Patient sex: M
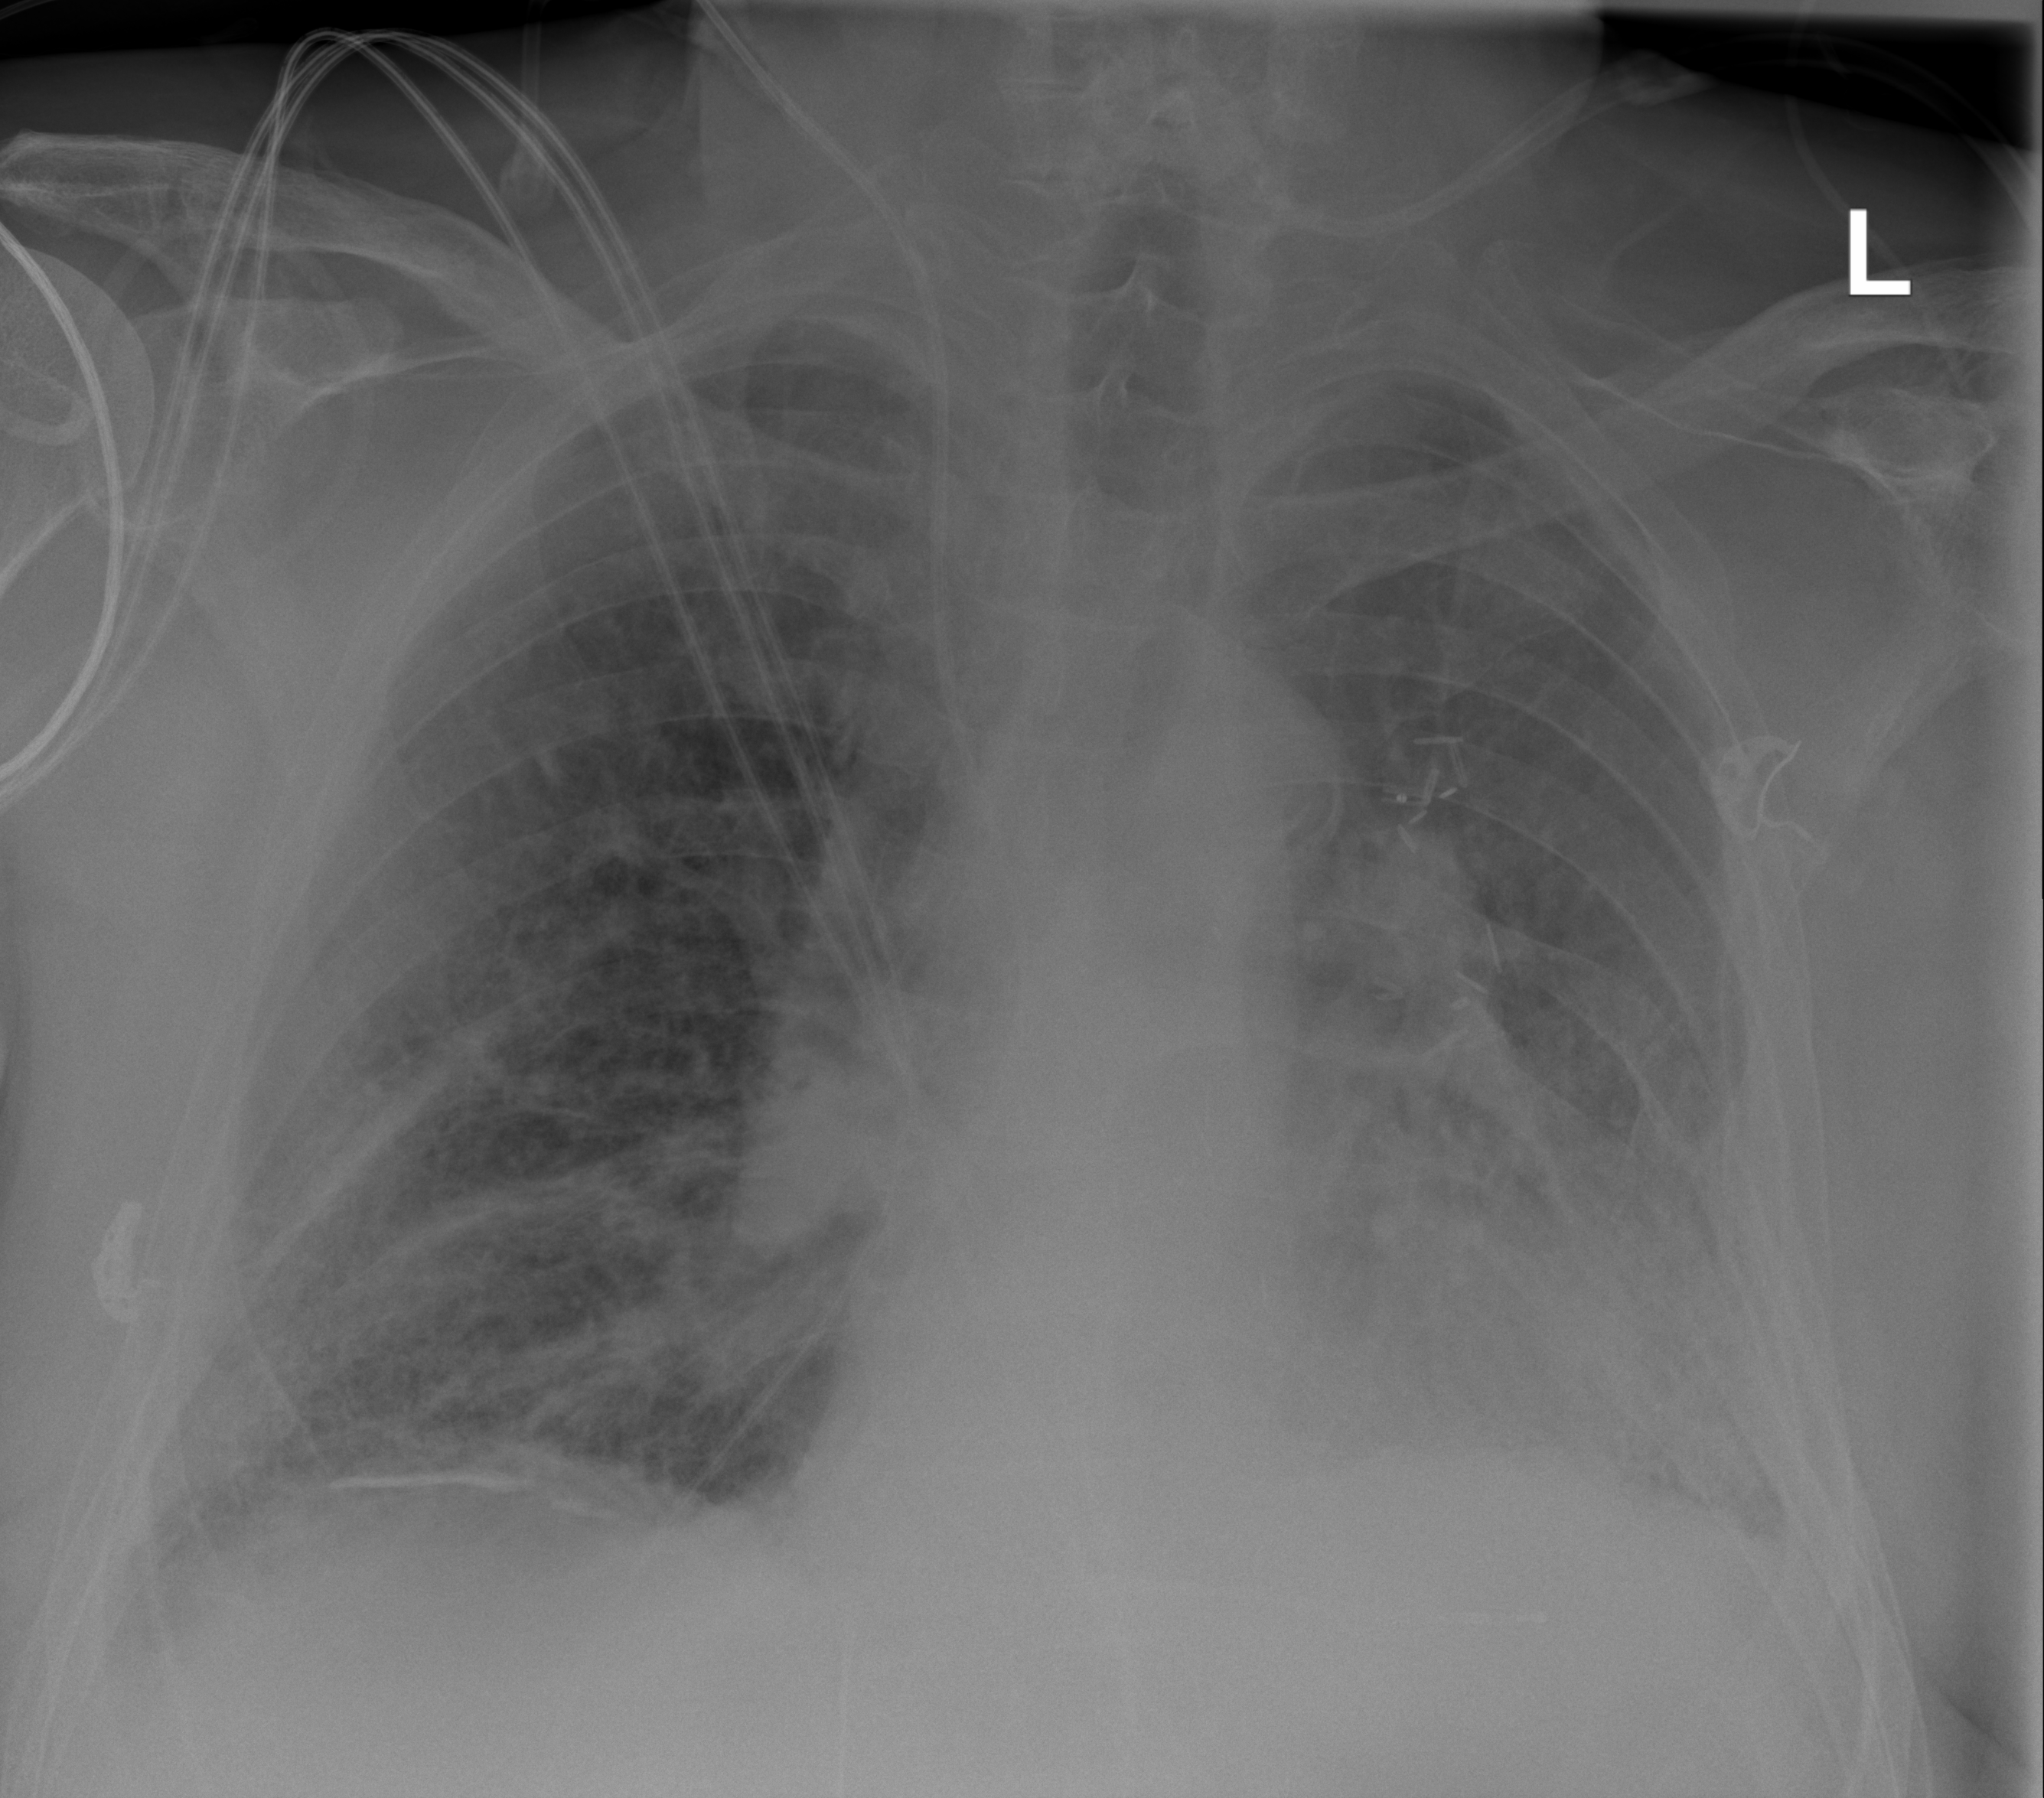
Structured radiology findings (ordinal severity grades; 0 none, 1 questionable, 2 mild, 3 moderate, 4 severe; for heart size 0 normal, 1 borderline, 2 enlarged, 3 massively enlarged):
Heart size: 0
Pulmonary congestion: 3
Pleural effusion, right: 0
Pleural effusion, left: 0
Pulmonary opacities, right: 3
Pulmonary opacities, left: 3
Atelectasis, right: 2
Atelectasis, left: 2